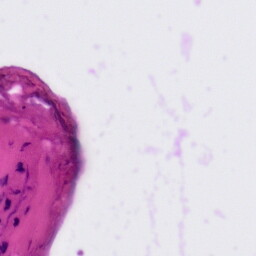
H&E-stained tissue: Tonsil